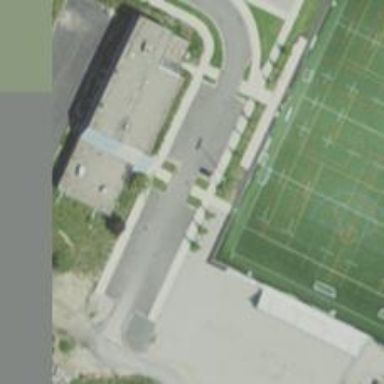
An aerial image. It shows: Fitness center building.